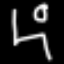
Label: chair